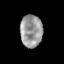
Tissue: prostate
Cell type: T cells
Senescence score: 0.3461
Nuclear area (px): 707
Mean DAPI intensity: 152.209